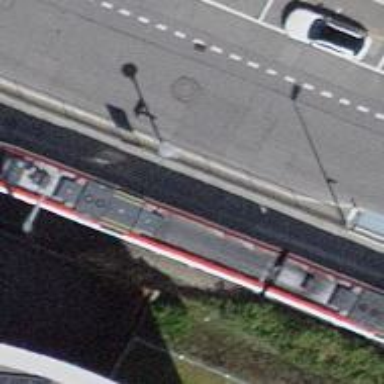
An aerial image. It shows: Public transport stop position along the railway.